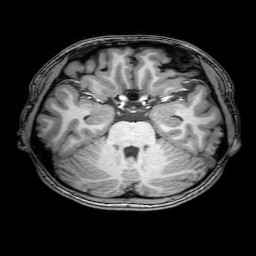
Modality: T1w
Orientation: coronal
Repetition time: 0.00828 s
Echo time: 0.00388 s